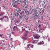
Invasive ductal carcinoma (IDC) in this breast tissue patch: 0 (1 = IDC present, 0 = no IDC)